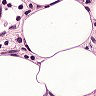
Metastatic tissue present: yes